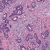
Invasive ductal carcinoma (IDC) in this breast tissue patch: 1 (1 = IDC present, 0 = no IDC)